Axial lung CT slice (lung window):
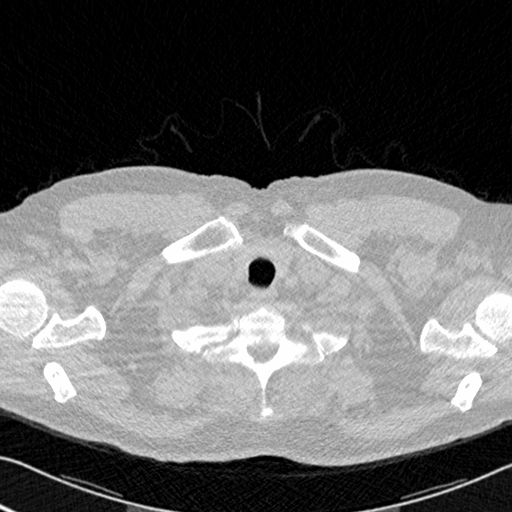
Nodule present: no